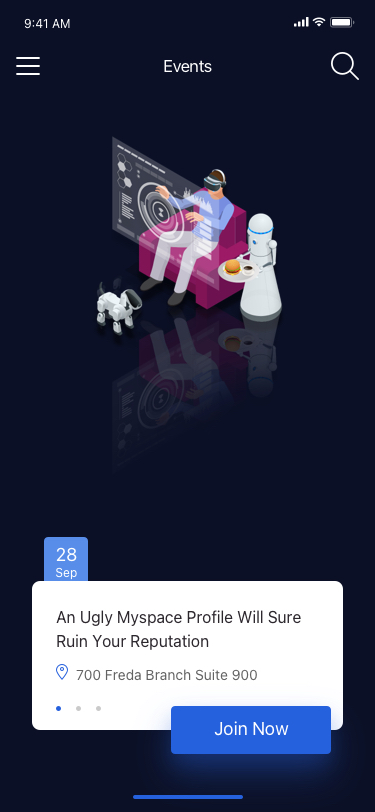
Text in this UI design:
An Ugly Myspace Profile Will Sure Ruin Your Reputation
700 Freda Branch Suite 900
28 Sep
Events